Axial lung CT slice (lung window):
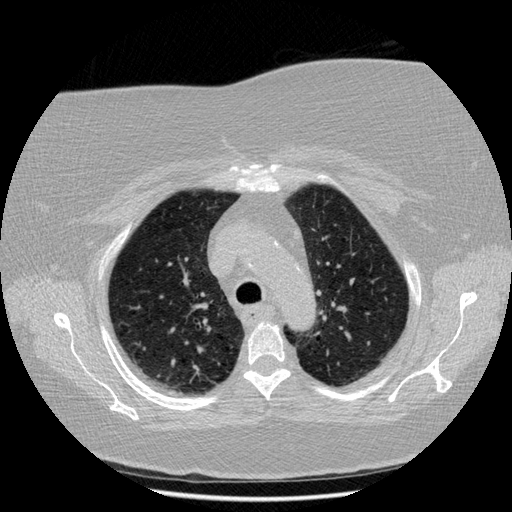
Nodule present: no